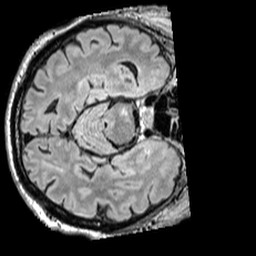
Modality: FLAIR
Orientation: axial
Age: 71
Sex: male
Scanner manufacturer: siemens
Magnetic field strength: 3 T
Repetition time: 5 s
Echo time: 0.387 s